Field crop: maize
Growth stage: 1
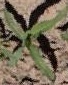
Species: maize